Interaction volume radius: 5 \u00c5
Interaction volume height: 20 \u00c5
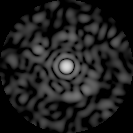
Disorder parameter: 0.8337